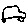
Label: car